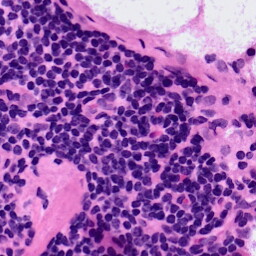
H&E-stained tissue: LymphNode